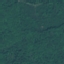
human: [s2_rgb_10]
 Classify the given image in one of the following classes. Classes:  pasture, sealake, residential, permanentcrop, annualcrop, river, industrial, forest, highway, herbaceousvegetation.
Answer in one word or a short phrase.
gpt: Forest